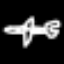
Label: airplane